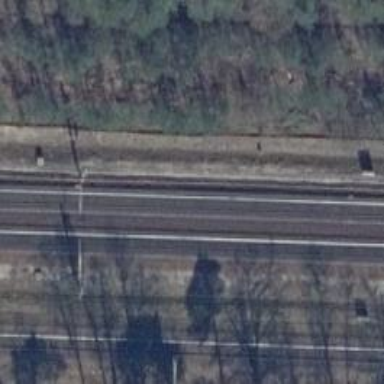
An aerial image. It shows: Railway line with electrified contact lines and ballastless track.